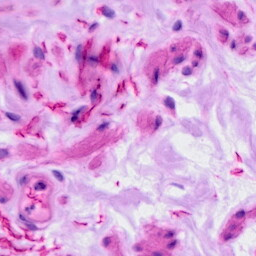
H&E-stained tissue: Ovarian